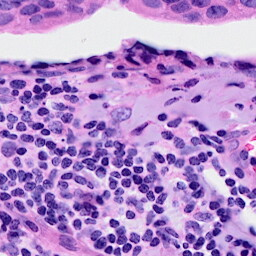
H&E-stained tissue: Breast